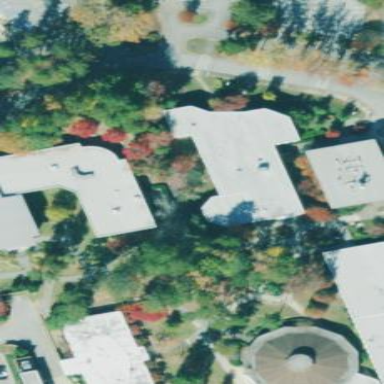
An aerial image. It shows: View of university building.